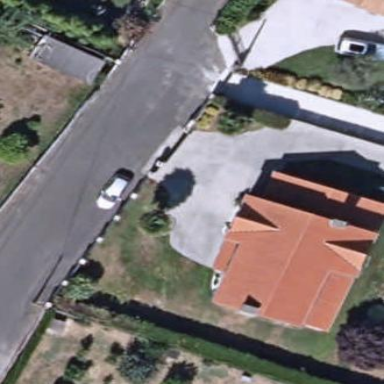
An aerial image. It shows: Simple house.